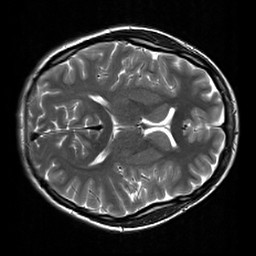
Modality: T2w
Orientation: axial
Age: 21
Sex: female
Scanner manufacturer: siemens
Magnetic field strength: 3 T
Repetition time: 7 s
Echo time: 0.09 s